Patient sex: F
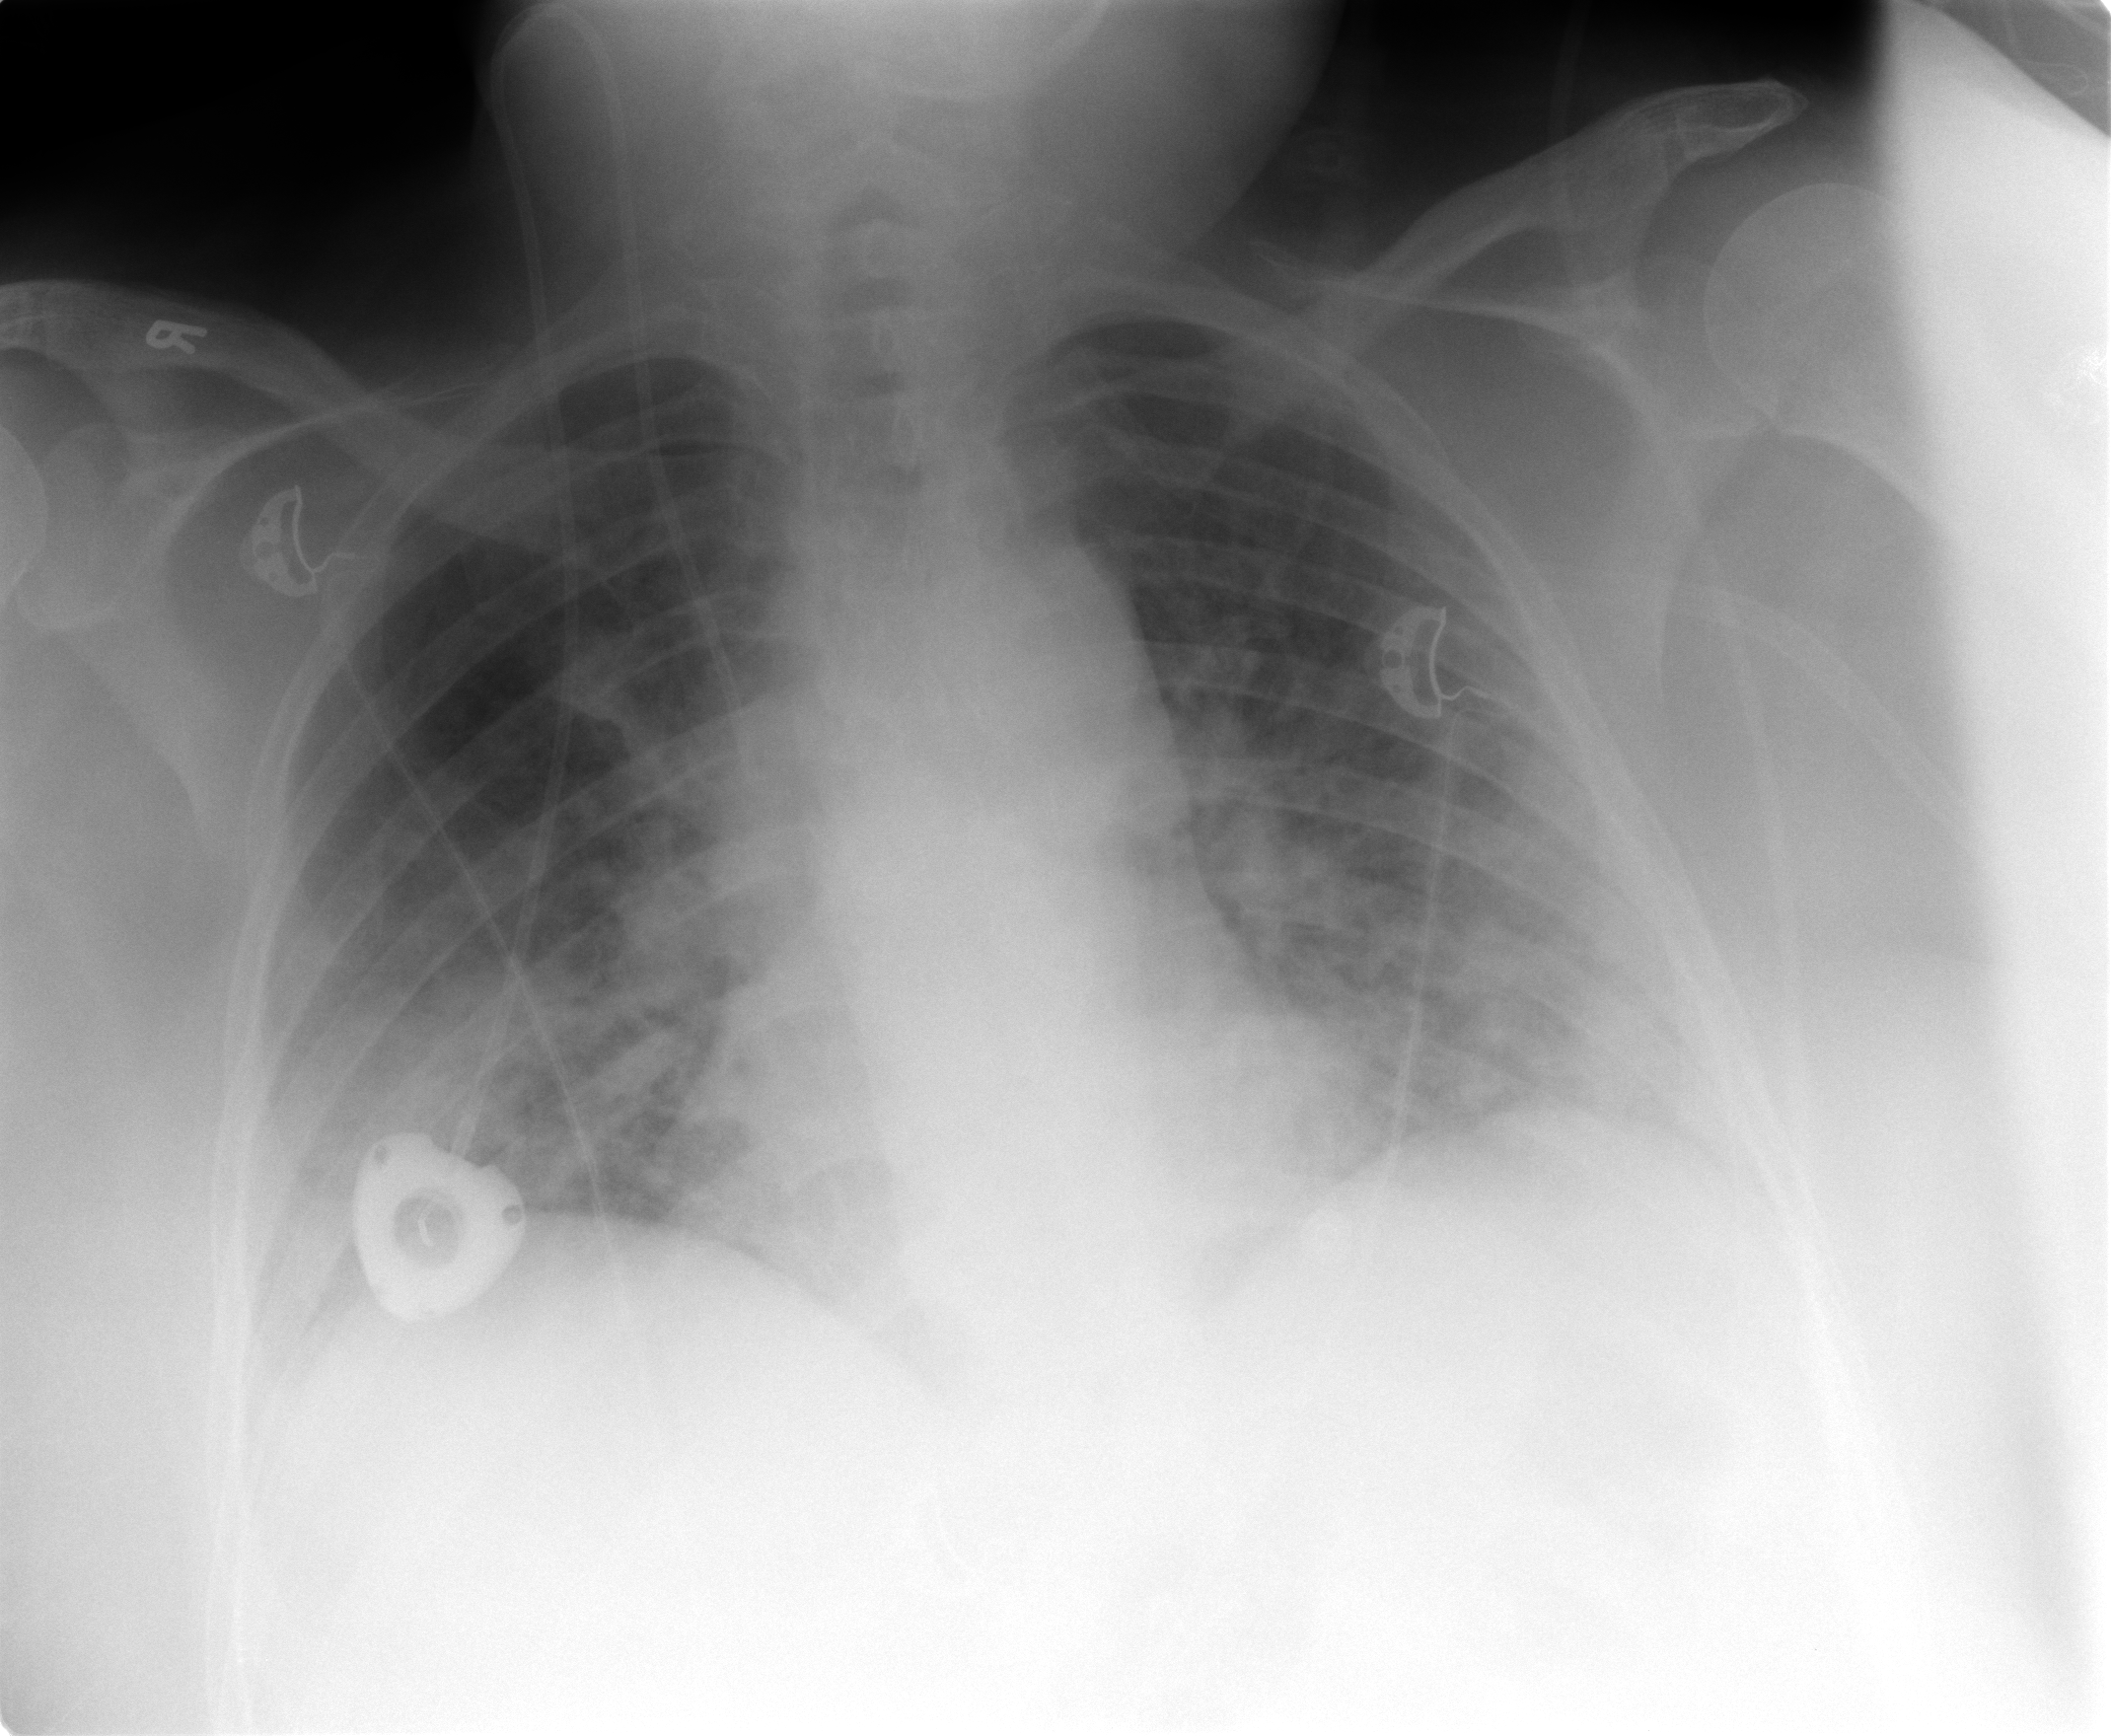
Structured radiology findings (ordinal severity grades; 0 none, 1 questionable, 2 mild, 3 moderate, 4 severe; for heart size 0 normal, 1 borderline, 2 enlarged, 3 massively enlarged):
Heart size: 1
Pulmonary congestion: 0
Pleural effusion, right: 0
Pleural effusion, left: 0
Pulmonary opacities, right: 3
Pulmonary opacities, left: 3
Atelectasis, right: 2
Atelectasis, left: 2